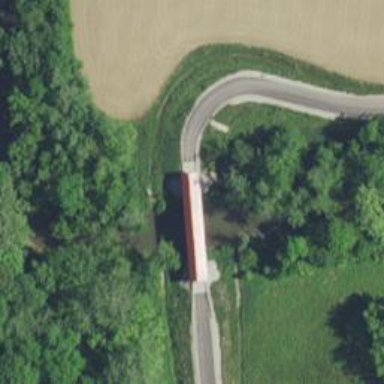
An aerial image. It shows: Covered bridge on residential road.